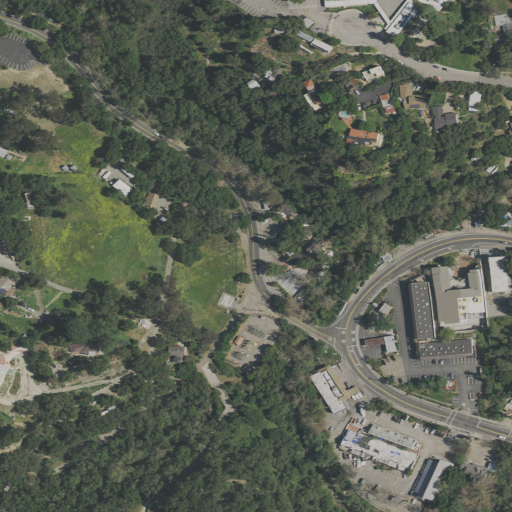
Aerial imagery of valley in California named Old Topanga Canyon containing open development, low intensity development, evergreen forest, medium intensity development, shrub, and high intensity development